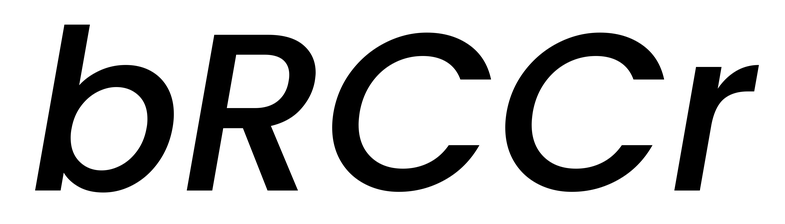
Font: Poppins-MediumItalic